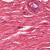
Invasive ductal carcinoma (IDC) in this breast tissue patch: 0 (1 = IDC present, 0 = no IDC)